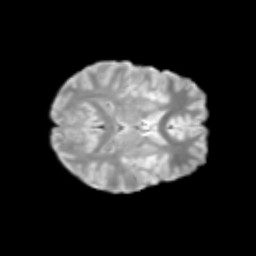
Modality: T2w
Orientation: axial
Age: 13
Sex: female
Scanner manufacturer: siemens
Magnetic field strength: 3 T
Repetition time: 3.8 s
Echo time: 0.07 s